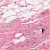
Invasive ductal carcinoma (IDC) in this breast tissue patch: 0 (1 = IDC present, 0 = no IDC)